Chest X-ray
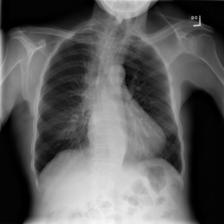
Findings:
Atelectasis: negative
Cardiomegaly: negative
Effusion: negative
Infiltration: negative
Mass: negative
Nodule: negative
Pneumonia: negative
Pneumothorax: negative
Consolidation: negative
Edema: negative
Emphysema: negative
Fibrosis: positive
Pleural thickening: negative
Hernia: negative